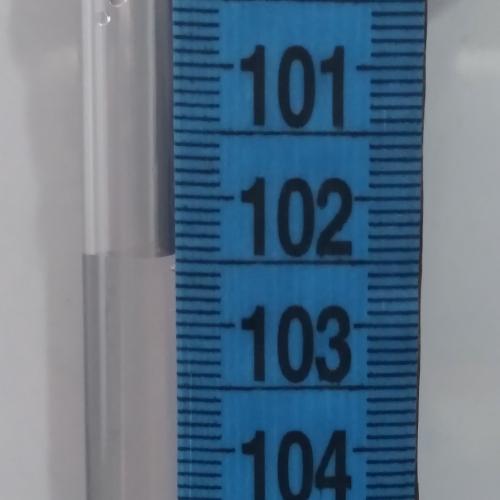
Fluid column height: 102.5 cm